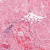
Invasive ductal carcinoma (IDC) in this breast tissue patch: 0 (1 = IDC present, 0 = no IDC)